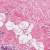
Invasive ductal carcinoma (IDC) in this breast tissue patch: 0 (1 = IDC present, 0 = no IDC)